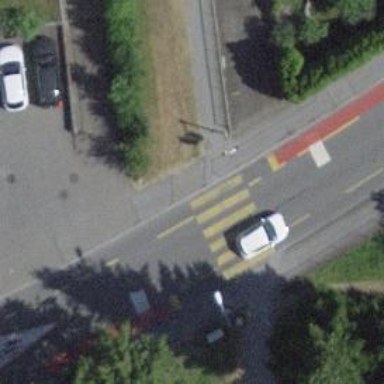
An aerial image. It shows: Kerb barrier.